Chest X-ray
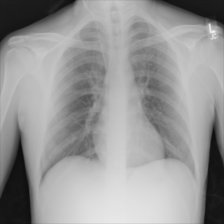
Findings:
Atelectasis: negative
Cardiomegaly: negative
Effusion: negative
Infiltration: negative
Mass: negative
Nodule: negative
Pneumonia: negative
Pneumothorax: negative
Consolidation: negative
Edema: negative
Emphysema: negative
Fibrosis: negative
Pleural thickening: negative
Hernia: negative